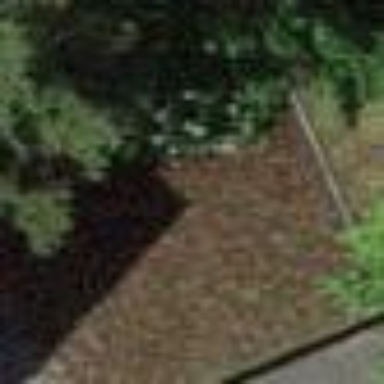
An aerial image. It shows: Group of garages.